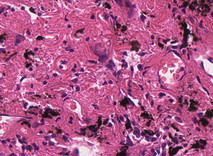
Tumor epithelial tissue: no
Tumor-associated stroma tissue: yes
Normal tissue: no